RGB frame:
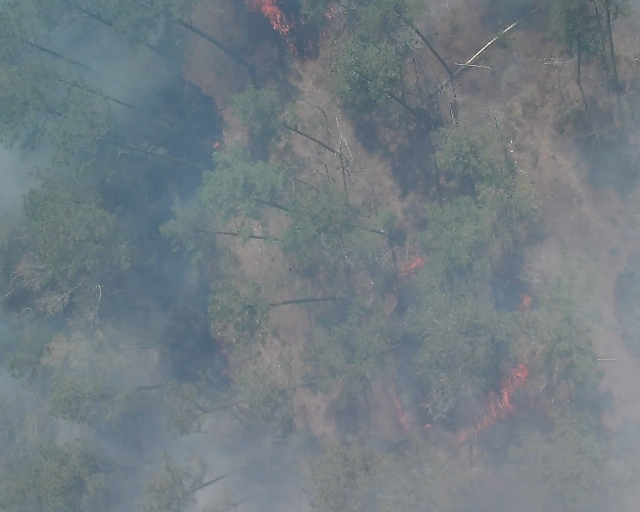
Thermal frame:
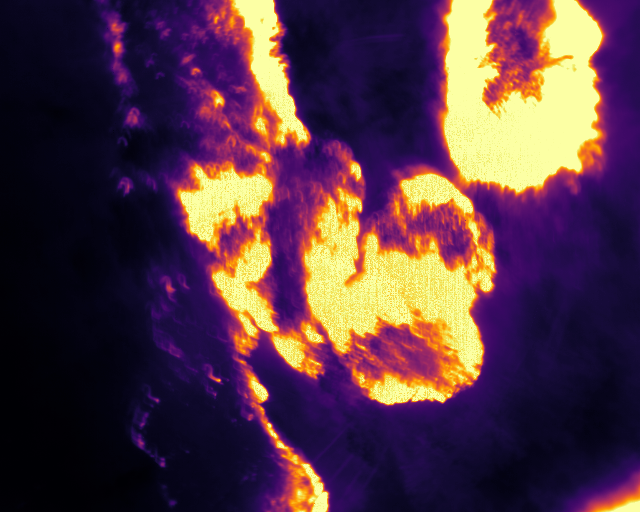
Captured: 2026-02-26 02:29:43
Pixels at or above 80 °C: 98987 (fraction of frame: 0.3021)